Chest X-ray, PA view. Patient: 53 years old, sex M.
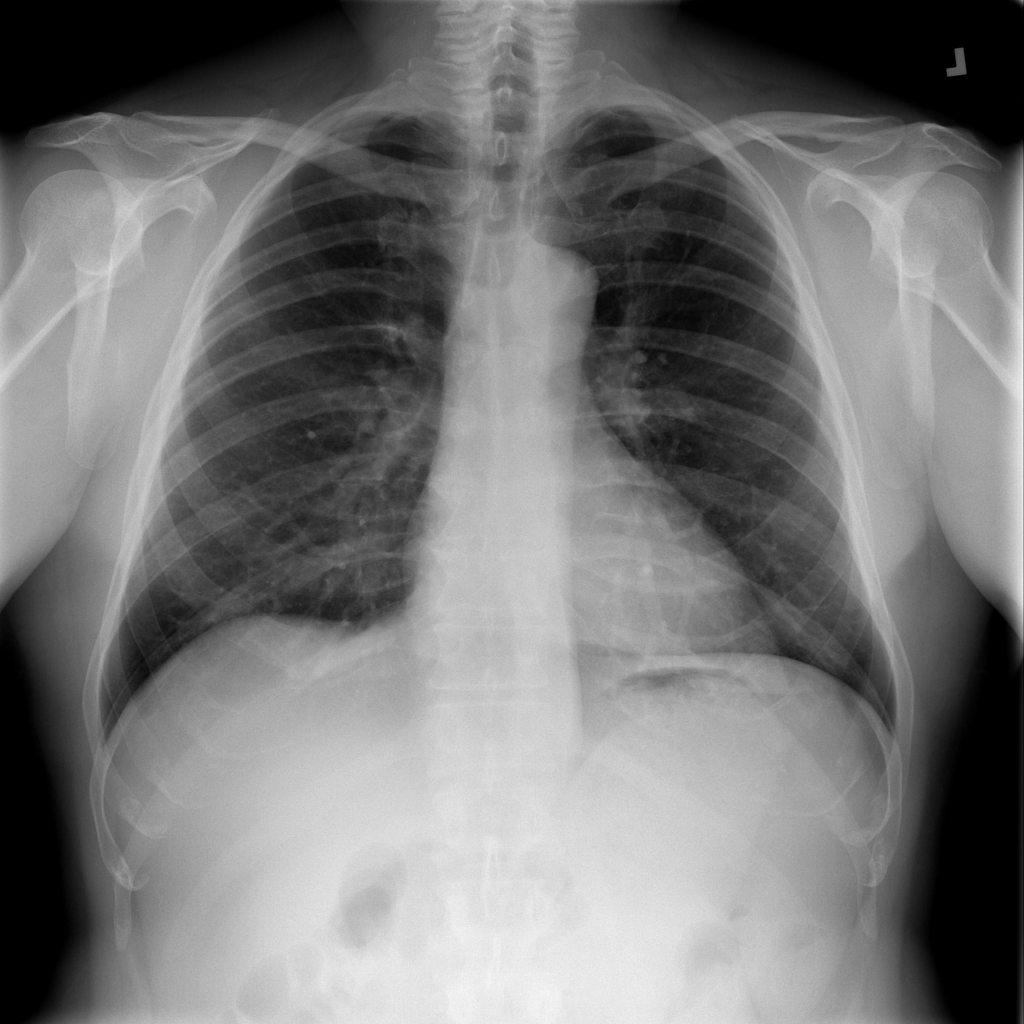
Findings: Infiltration